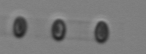
Label: Skeletonema